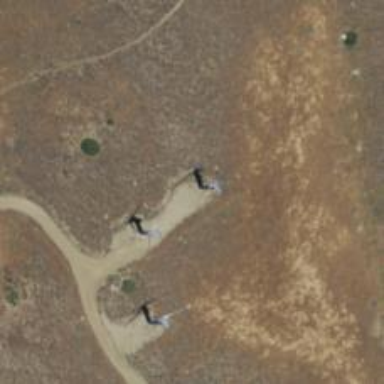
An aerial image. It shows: Wind turbine generating power.